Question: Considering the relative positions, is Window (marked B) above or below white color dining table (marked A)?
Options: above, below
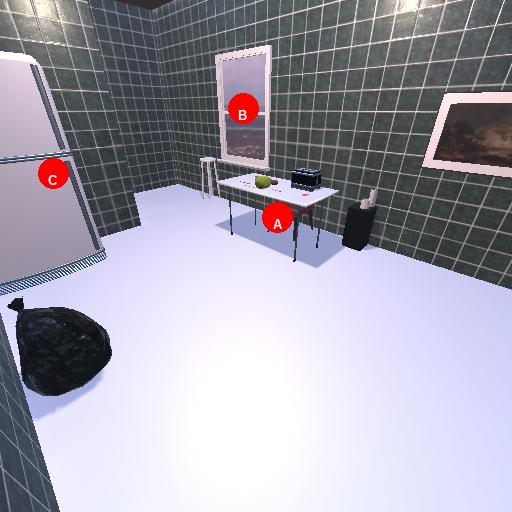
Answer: above